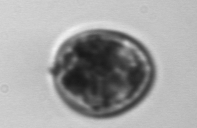
Label: Prorocentrum